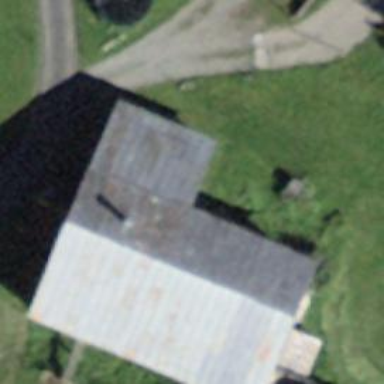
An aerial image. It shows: Building with tiled roof.